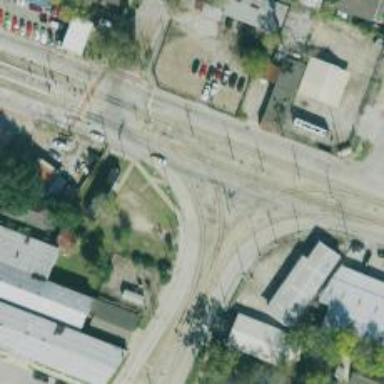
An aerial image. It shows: Railway crossing.